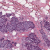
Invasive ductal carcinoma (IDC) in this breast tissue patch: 1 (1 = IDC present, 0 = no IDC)